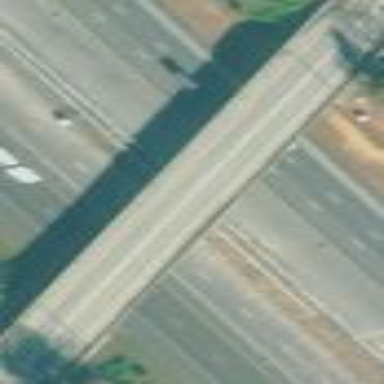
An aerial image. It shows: Man-made bridge.